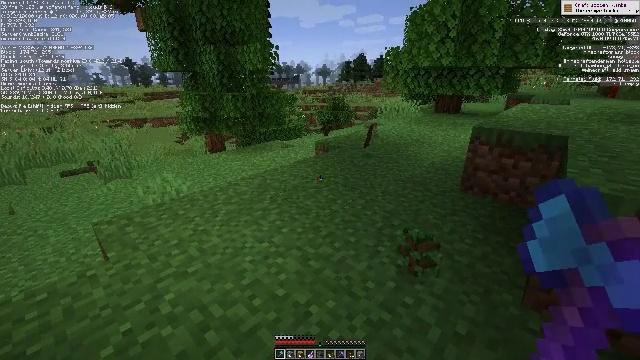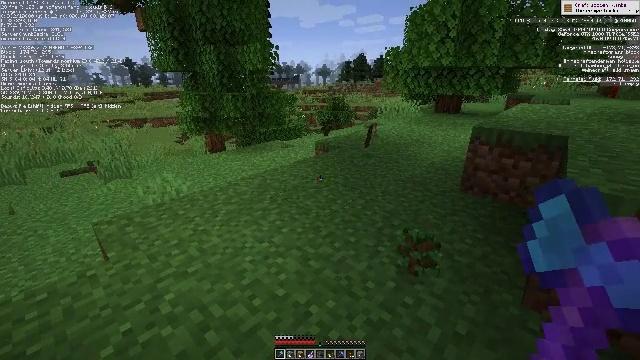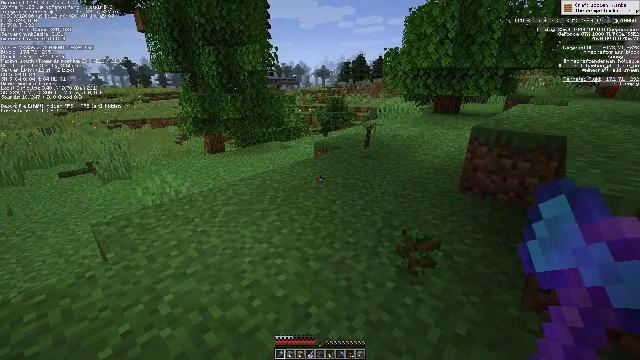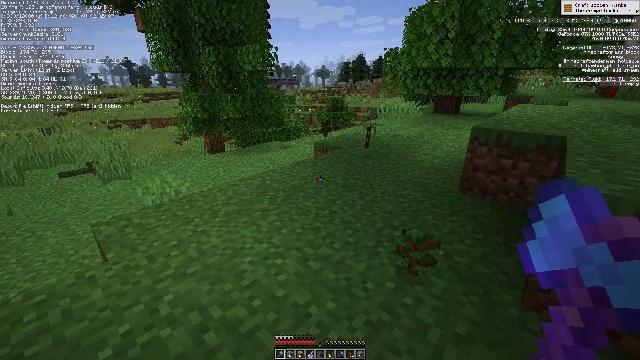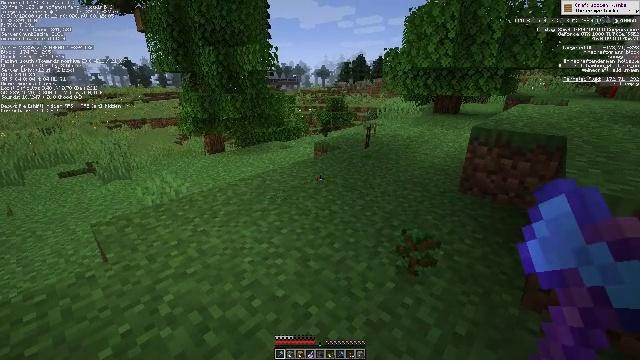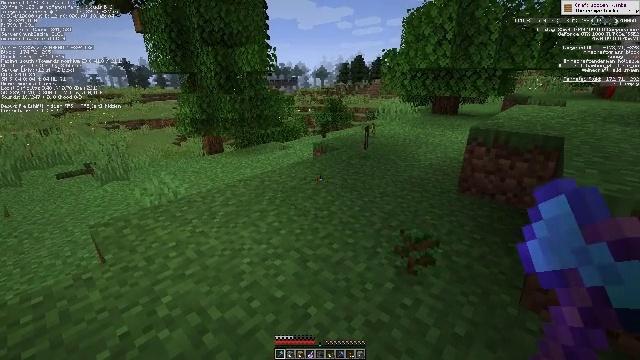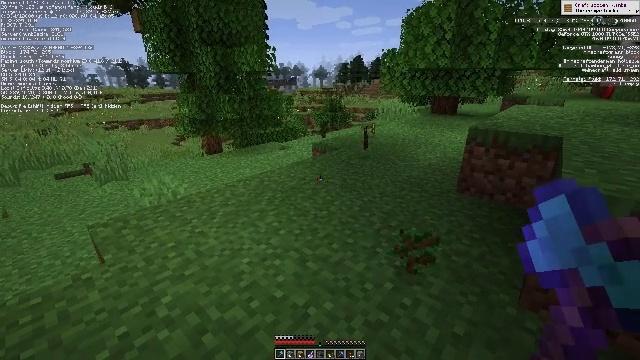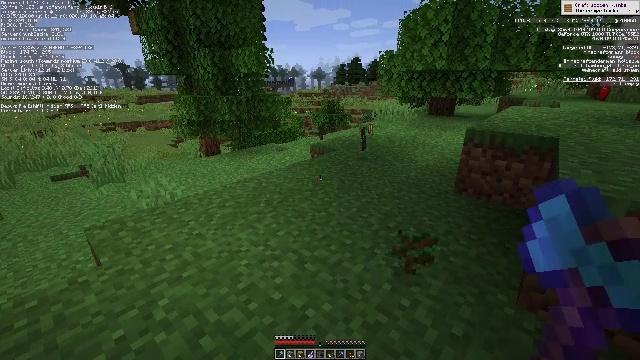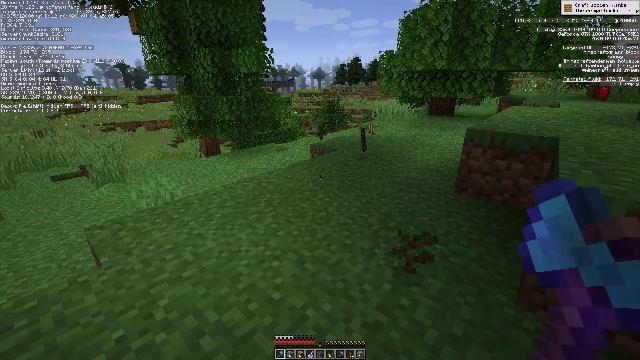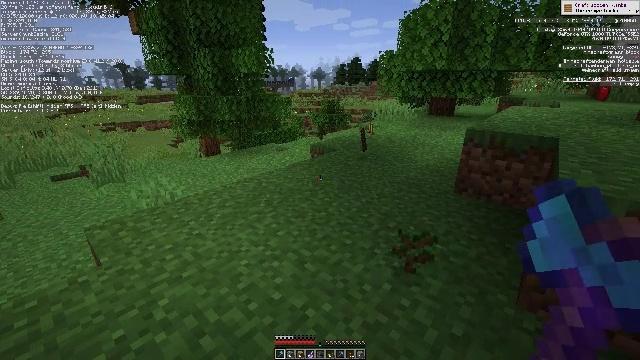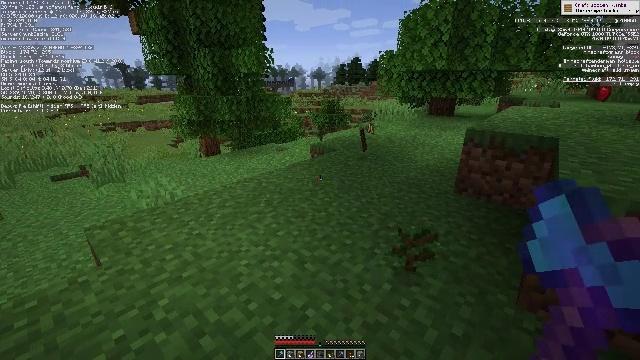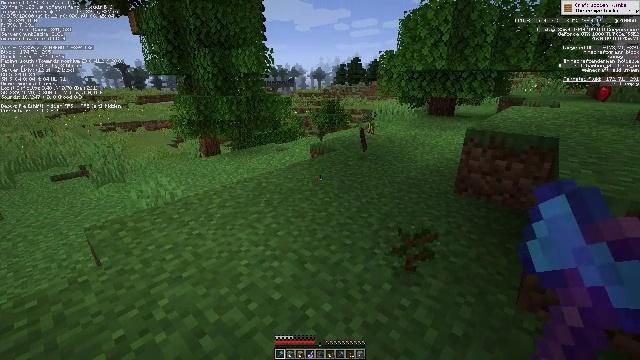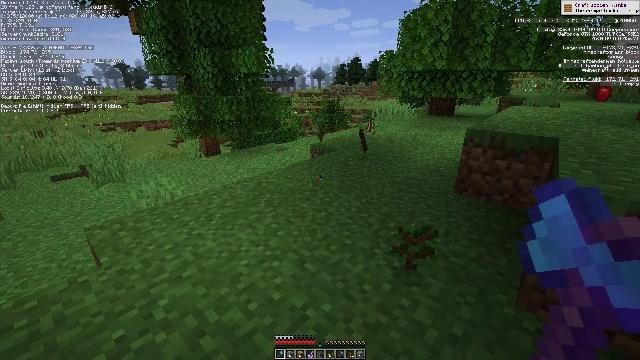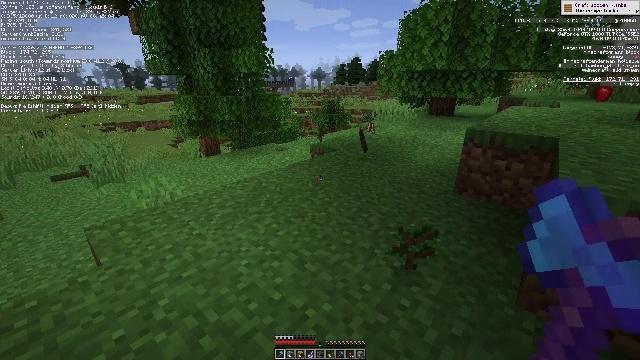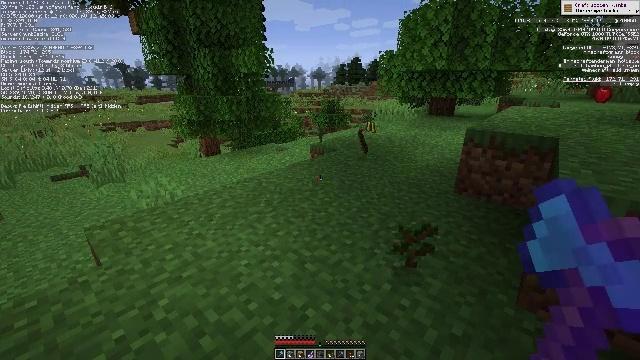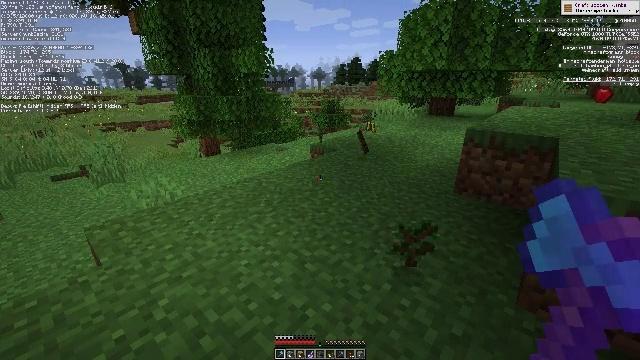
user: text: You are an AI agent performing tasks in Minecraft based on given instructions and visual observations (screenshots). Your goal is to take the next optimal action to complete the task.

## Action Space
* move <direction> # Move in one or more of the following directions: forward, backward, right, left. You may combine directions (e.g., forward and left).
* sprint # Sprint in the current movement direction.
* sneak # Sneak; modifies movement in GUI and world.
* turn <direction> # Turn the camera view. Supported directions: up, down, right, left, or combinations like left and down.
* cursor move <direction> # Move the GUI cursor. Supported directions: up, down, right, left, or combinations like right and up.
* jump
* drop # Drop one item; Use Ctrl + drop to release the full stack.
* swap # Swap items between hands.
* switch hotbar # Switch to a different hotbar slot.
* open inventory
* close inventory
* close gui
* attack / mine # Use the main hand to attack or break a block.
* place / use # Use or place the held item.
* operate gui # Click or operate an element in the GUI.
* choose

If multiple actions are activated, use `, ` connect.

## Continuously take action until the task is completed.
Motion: motion action
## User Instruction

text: Drop a blaze powder.
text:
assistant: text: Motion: no_op
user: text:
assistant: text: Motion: no_op
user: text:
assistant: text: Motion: no_op
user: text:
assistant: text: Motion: no_op
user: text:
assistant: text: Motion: no_op
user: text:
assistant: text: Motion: no_op
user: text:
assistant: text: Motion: no_op
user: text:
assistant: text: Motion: no_op
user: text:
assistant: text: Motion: no_op
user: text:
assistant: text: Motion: no_op
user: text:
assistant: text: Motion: no_op
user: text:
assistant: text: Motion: no_op
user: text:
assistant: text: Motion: no_op
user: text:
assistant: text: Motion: no_op
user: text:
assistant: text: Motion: no_op
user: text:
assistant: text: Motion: no_op
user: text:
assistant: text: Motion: no_op
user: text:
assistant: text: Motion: no_op
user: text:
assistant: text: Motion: no_op
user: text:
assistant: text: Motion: no_op
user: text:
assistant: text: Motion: no_op
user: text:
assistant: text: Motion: no_op
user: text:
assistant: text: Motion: no_op
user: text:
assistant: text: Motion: no_op
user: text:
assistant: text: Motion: no_op
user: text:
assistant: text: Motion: no_op
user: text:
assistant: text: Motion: no_op
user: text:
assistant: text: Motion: no_op
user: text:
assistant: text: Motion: no_op
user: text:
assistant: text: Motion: no_op